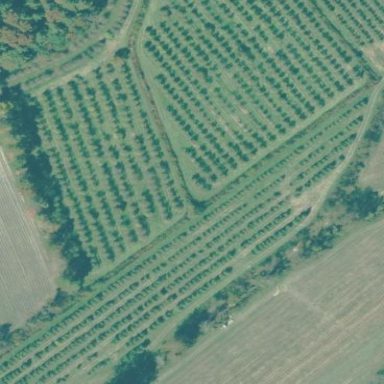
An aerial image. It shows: Orchard.